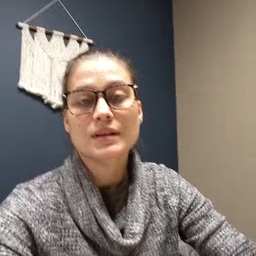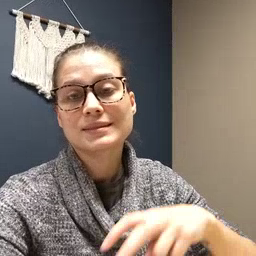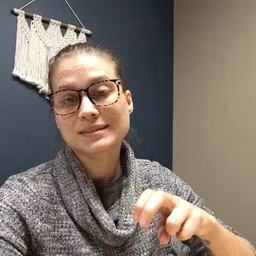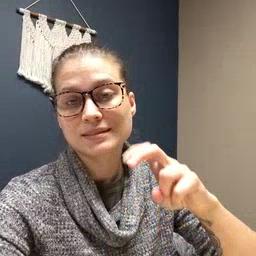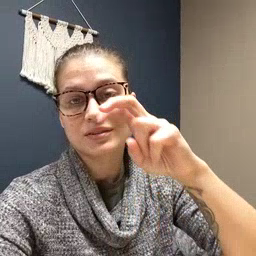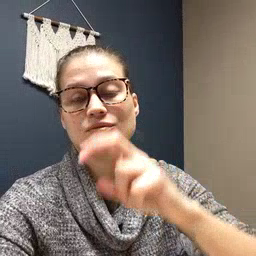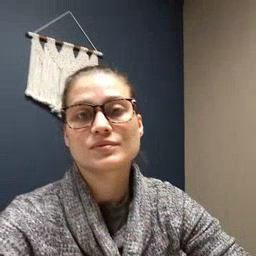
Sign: stairs